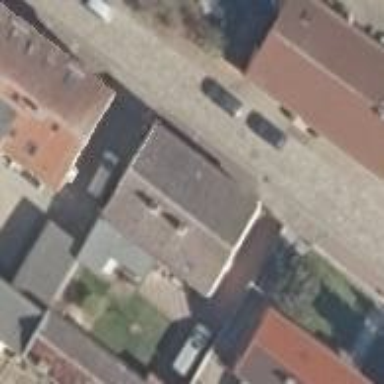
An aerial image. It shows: Simple house.